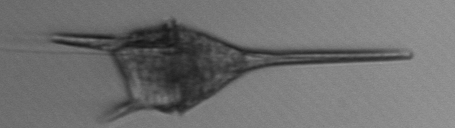
Label: Tripos_lineatus